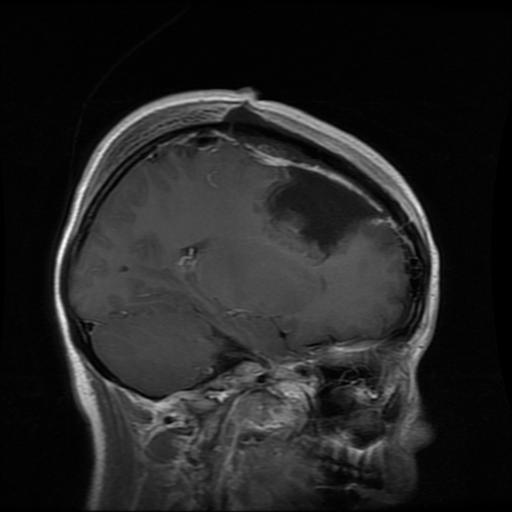
Label: glioma